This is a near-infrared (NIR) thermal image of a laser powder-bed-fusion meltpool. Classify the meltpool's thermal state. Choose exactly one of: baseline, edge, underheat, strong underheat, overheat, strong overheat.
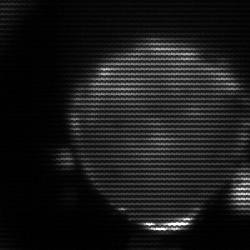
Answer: edge